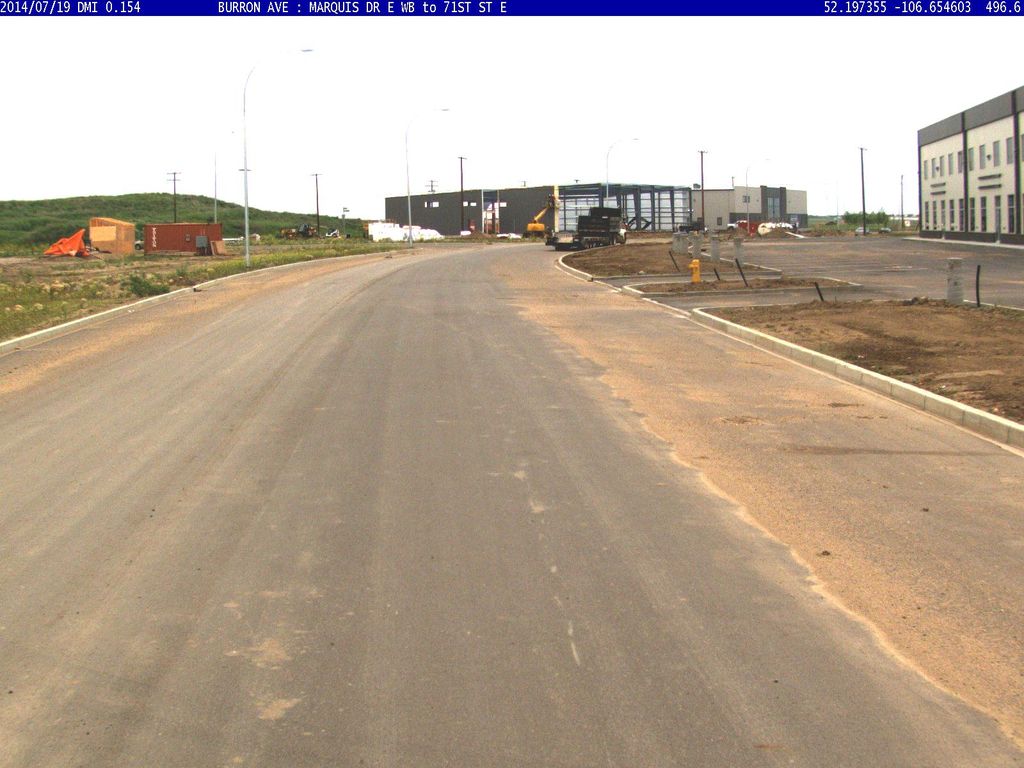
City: saskatoon